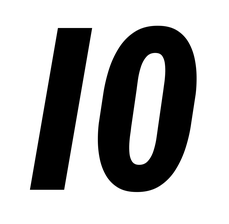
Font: Roboto-Italic_Condensed_ExtraBold_Italic